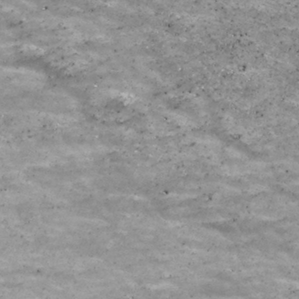
Label: non_frost